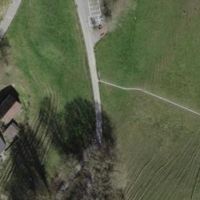
EUNIS habitat code: 52
Species observed at this site:
Cornus sanguinea